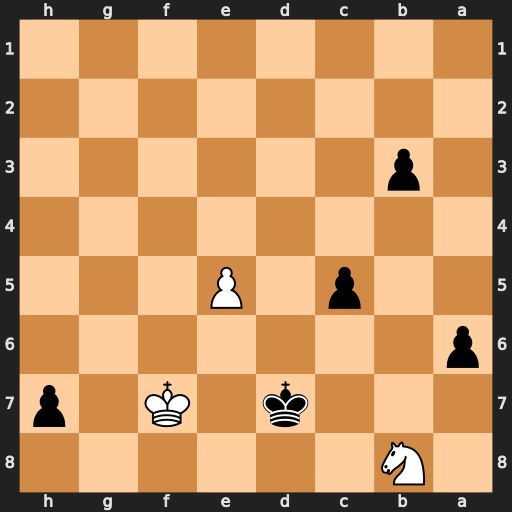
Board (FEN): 1N6/3k1K1p/p7/2p1P3/8/1p6/8/8
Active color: b
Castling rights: -
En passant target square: -
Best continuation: Kc7 Nxa6+ Kb6 e6 b2 e7 b1=Q